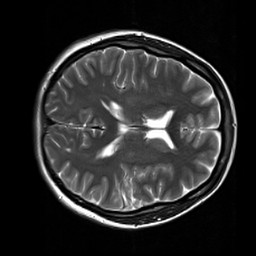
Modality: T2w
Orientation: axial
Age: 28
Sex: female
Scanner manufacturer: siemens
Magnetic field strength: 3 T
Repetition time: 7 s
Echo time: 0.09 s